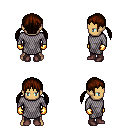
a pixel art fantasy rpg character, male body template, human, tanned skin, chain mail, metal pants, brown twin-tailed hairstyle, gold gloves, maroon shoes, four views (front, back, left, right), 2x2 character sprite sheet, small pixel art, hard edges, no anti-aliasing